Field crop: maize
Growth stage: 2
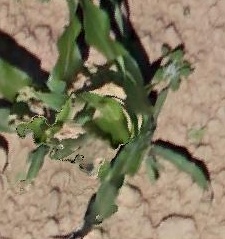
Species: maize